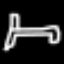
Label: bed